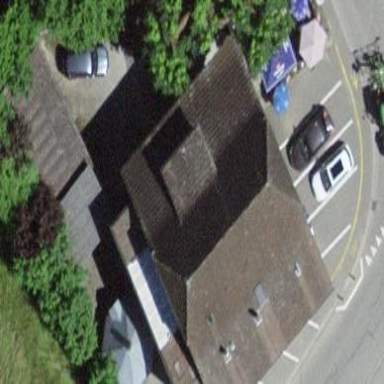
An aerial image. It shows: Restaurant in building.